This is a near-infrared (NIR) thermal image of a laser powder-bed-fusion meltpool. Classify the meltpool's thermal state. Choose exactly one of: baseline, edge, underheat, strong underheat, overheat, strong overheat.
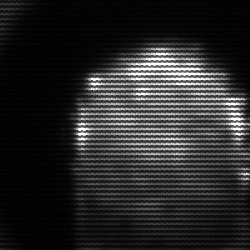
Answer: baseline